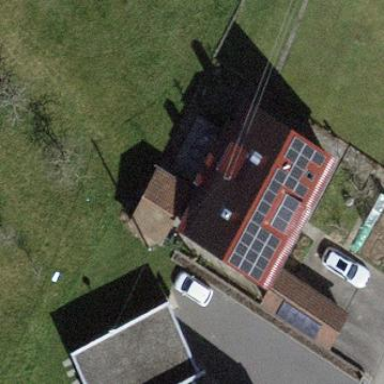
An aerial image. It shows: Building with gabled roof.